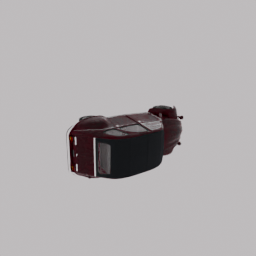
Label: mechanical